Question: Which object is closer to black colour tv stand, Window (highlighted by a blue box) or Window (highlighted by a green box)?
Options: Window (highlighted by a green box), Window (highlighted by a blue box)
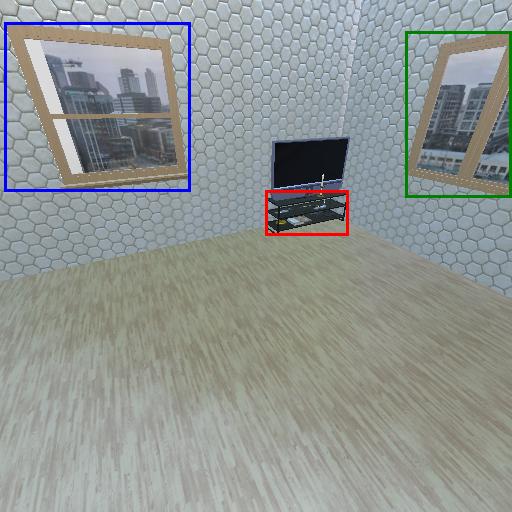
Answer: Window (highlighted by a green box)